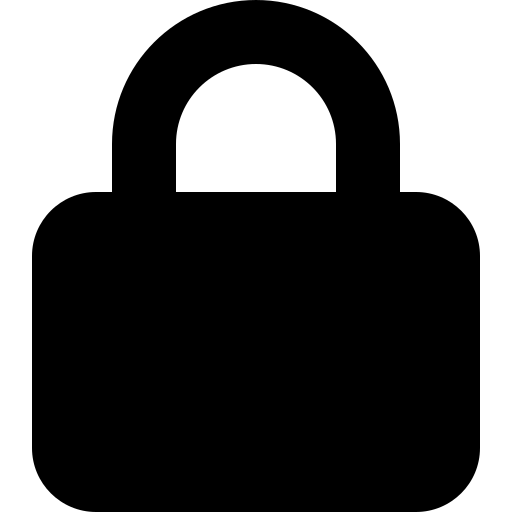
Tags: icon, FontAwesome, fa-icon, solid, lock